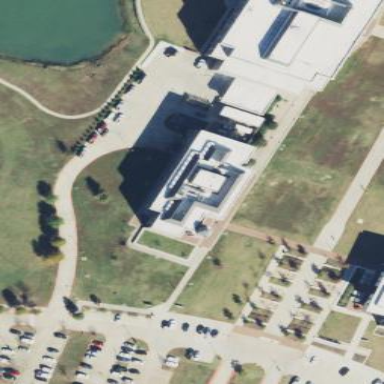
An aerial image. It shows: University building.